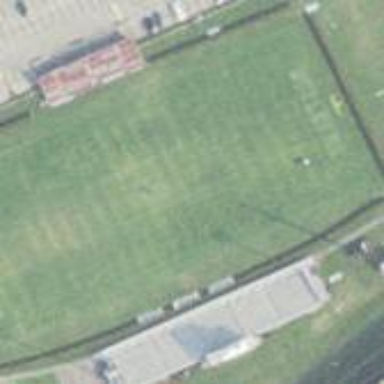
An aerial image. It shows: American football pitch with artificial turf.